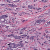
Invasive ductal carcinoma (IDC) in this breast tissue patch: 1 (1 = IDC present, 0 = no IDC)